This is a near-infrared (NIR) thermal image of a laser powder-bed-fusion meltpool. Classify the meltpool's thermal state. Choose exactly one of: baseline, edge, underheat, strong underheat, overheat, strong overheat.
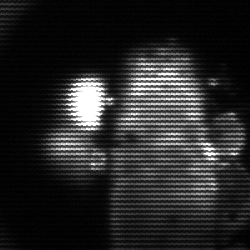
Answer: strong underheat